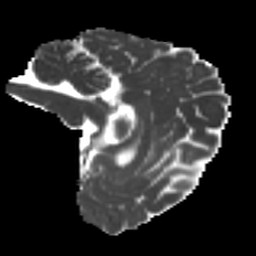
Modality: MD
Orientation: sagittal
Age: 21
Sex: female
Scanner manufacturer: ge
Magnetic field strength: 3 T
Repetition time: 7.8 s
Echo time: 0.0607 s